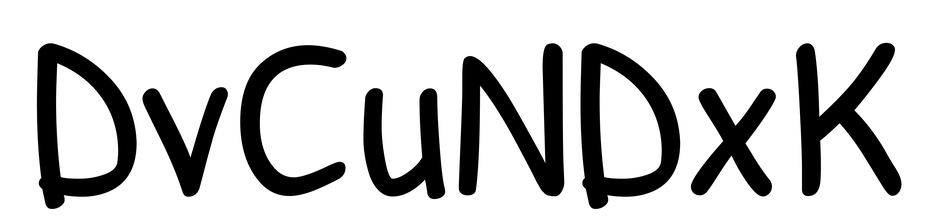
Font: PatrickHand-Regular